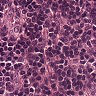
Metastatic tissue present: no